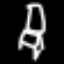
Label: chair